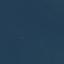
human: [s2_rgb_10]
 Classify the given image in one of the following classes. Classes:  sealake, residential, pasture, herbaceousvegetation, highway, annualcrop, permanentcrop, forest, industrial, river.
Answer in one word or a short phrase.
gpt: SeaLake